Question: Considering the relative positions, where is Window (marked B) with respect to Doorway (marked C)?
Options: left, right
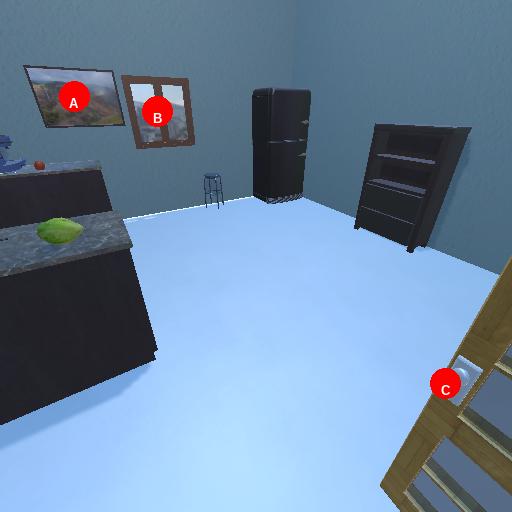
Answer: left